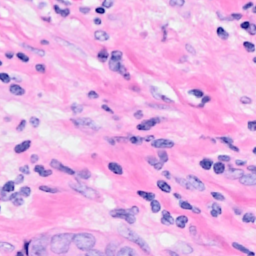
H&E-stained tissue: Breast